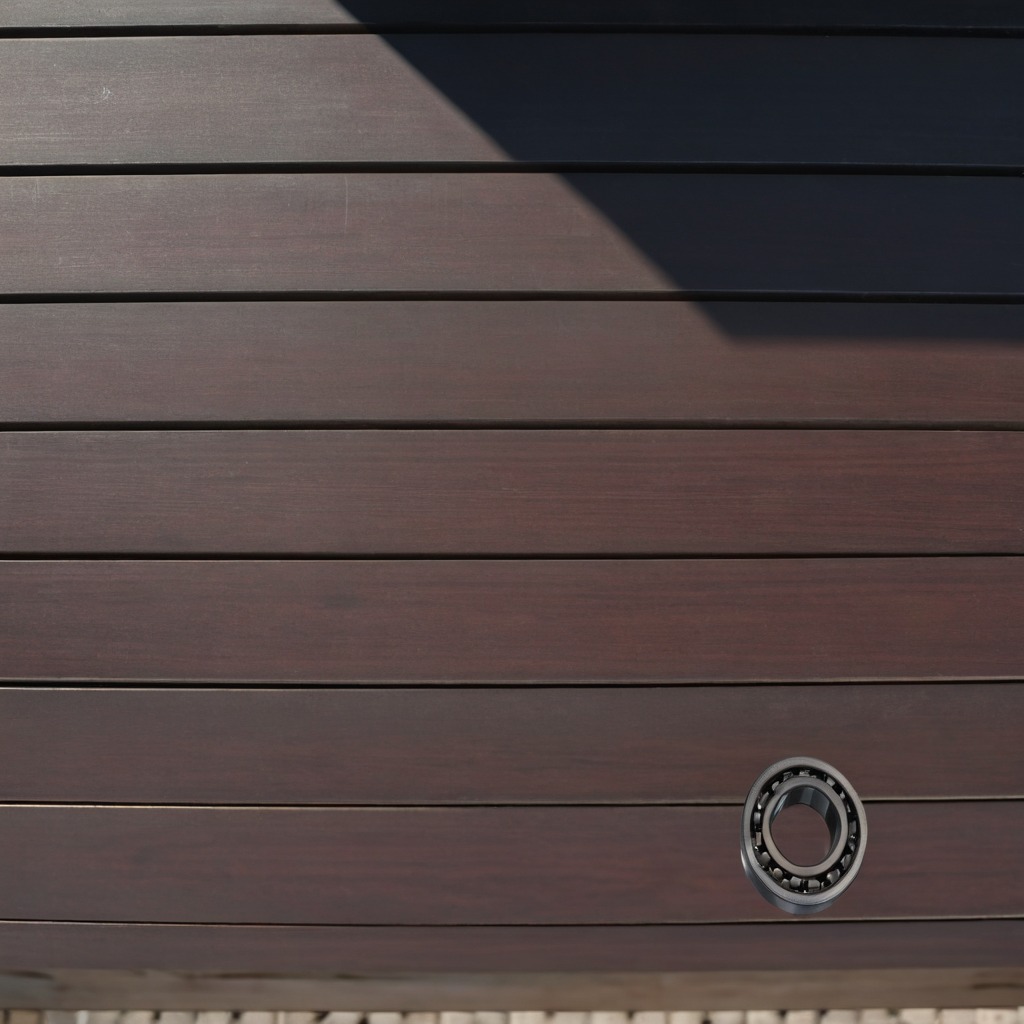
A metal ball bearing is lying on the workbench.